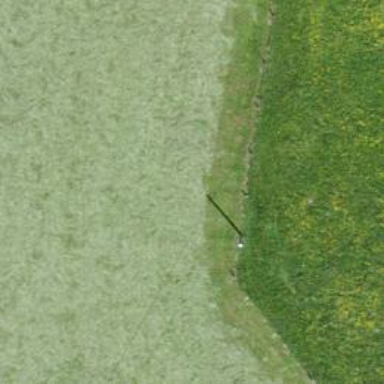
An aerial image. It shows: Path covered in grass.